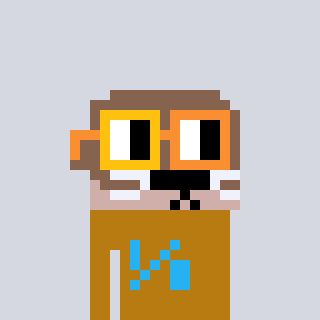
a pixel art character with square yellow and orange glasses, a otter-shaped head and a gold-colored body on a cool background